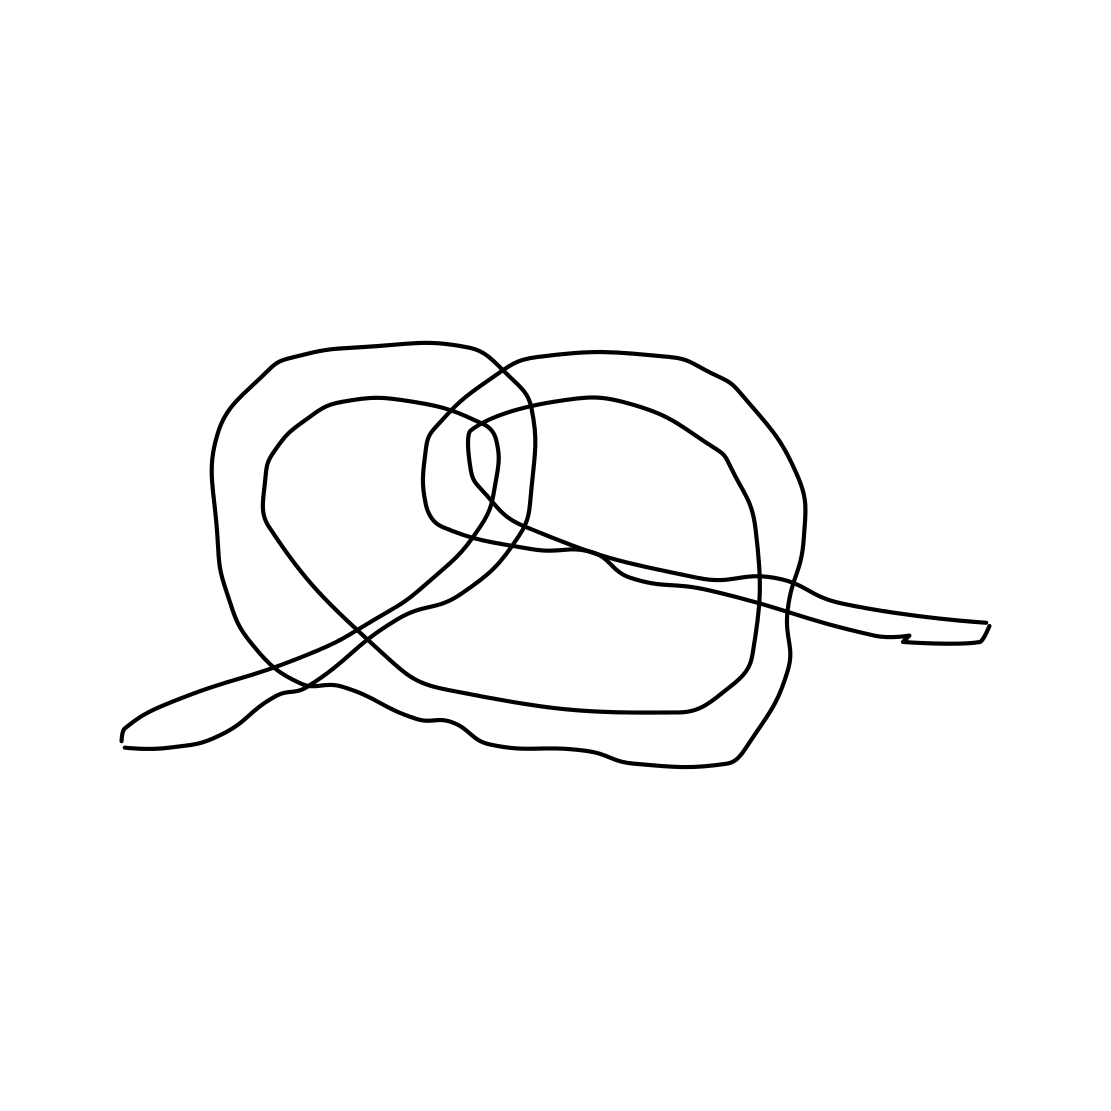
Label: pretzel